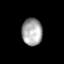
Tissue: lung
Cell type: Epithelial cells
Senescence score: 0.177
Nuclear area (px): 542
Mean DAPI intensity: 167.059